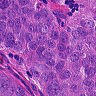
Metastatic tissue present: yes